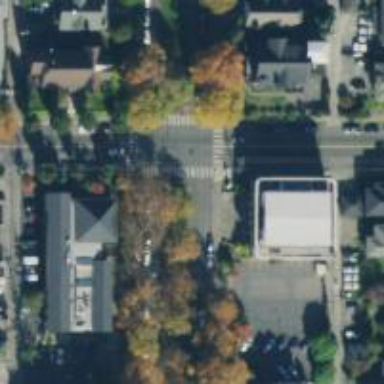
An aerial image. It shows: Tertiary road with separate sidewalk.